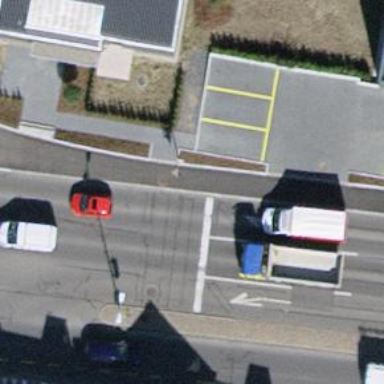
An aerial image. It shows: Road with traffic signals.